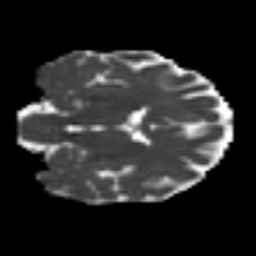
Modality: MD
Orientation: coronal
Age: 62
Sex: female
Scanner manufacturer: siemens
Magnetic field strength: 3 T
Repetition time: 4.987 s
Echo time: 0.0792 s